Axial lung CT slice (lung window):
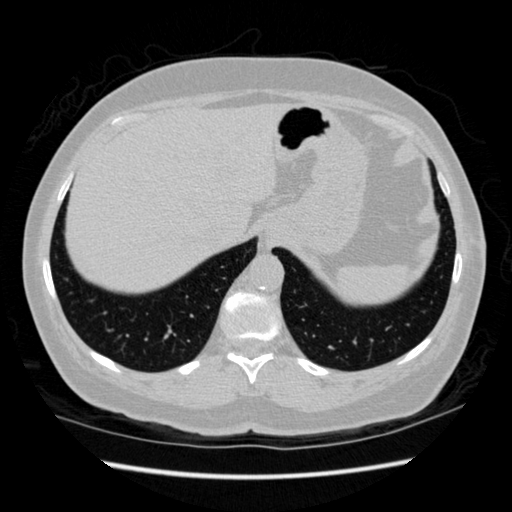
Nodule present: no